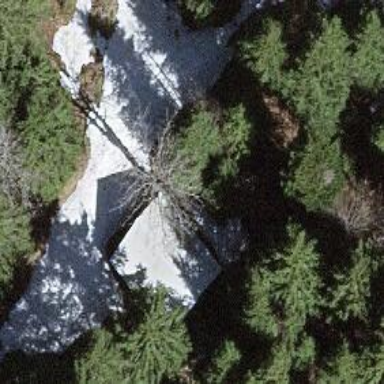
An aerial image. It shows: Weather shelter building used as shelter.